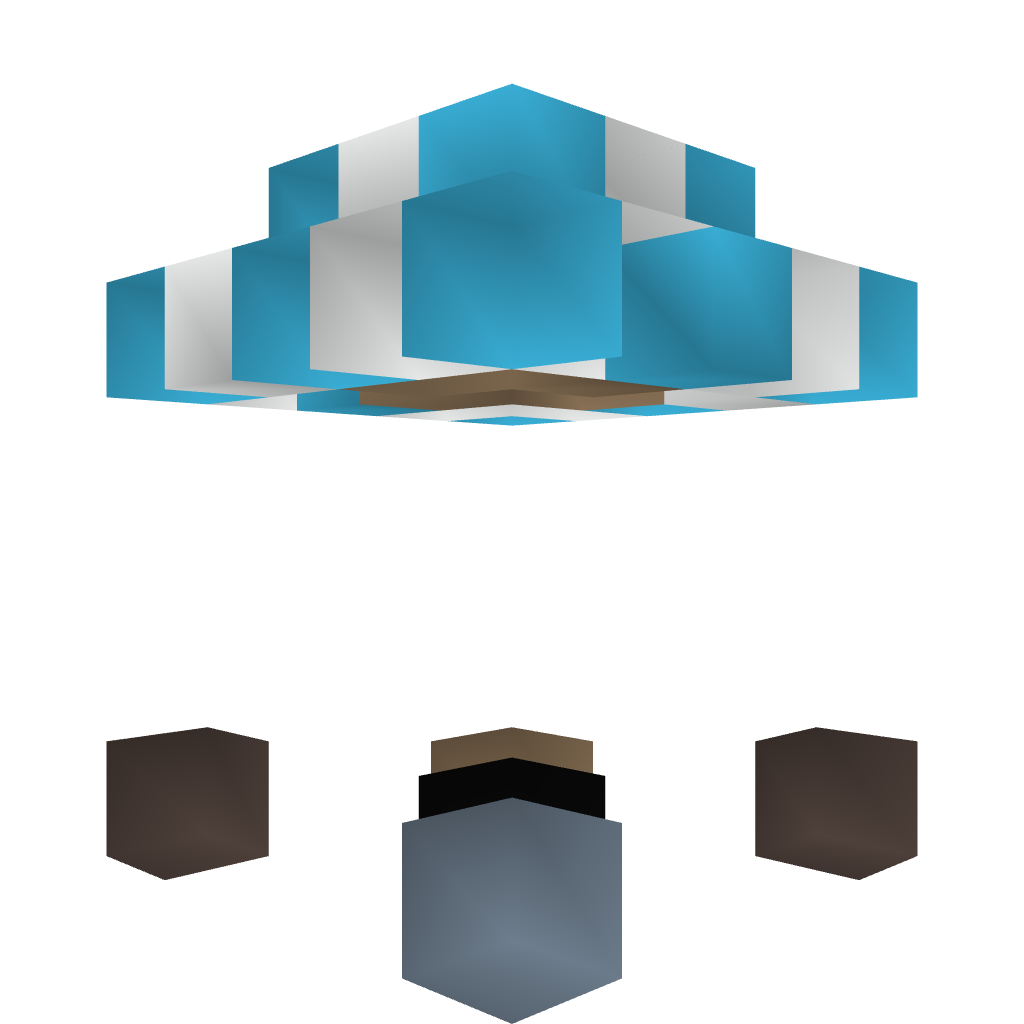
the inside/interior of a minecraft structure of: Lolnet Umbrella